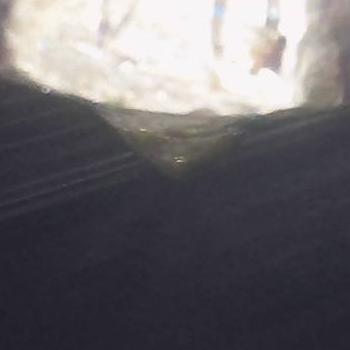
Flow rate: 141%